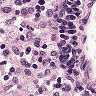
Metastatic tissue present: no